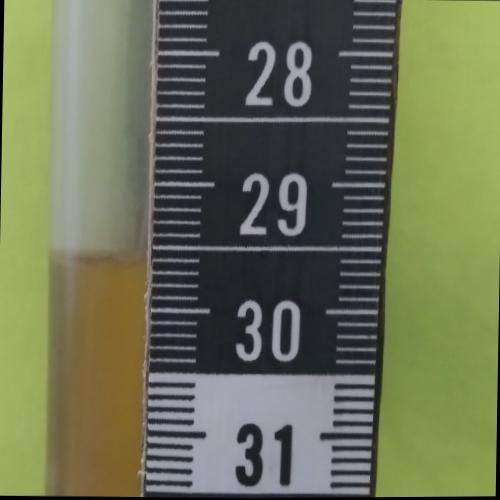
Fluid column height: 29.6 cm